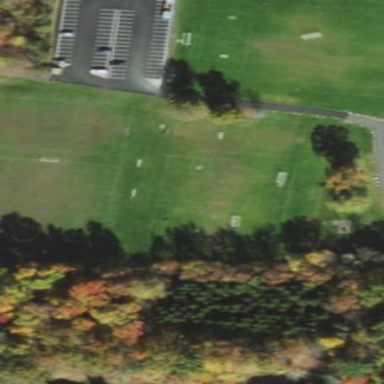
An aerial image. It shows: Soccer pitch for outdoor sports and leisure activities.